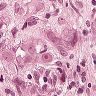
Metastatic tissue present: yes